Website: walmart
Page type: customer-info-address
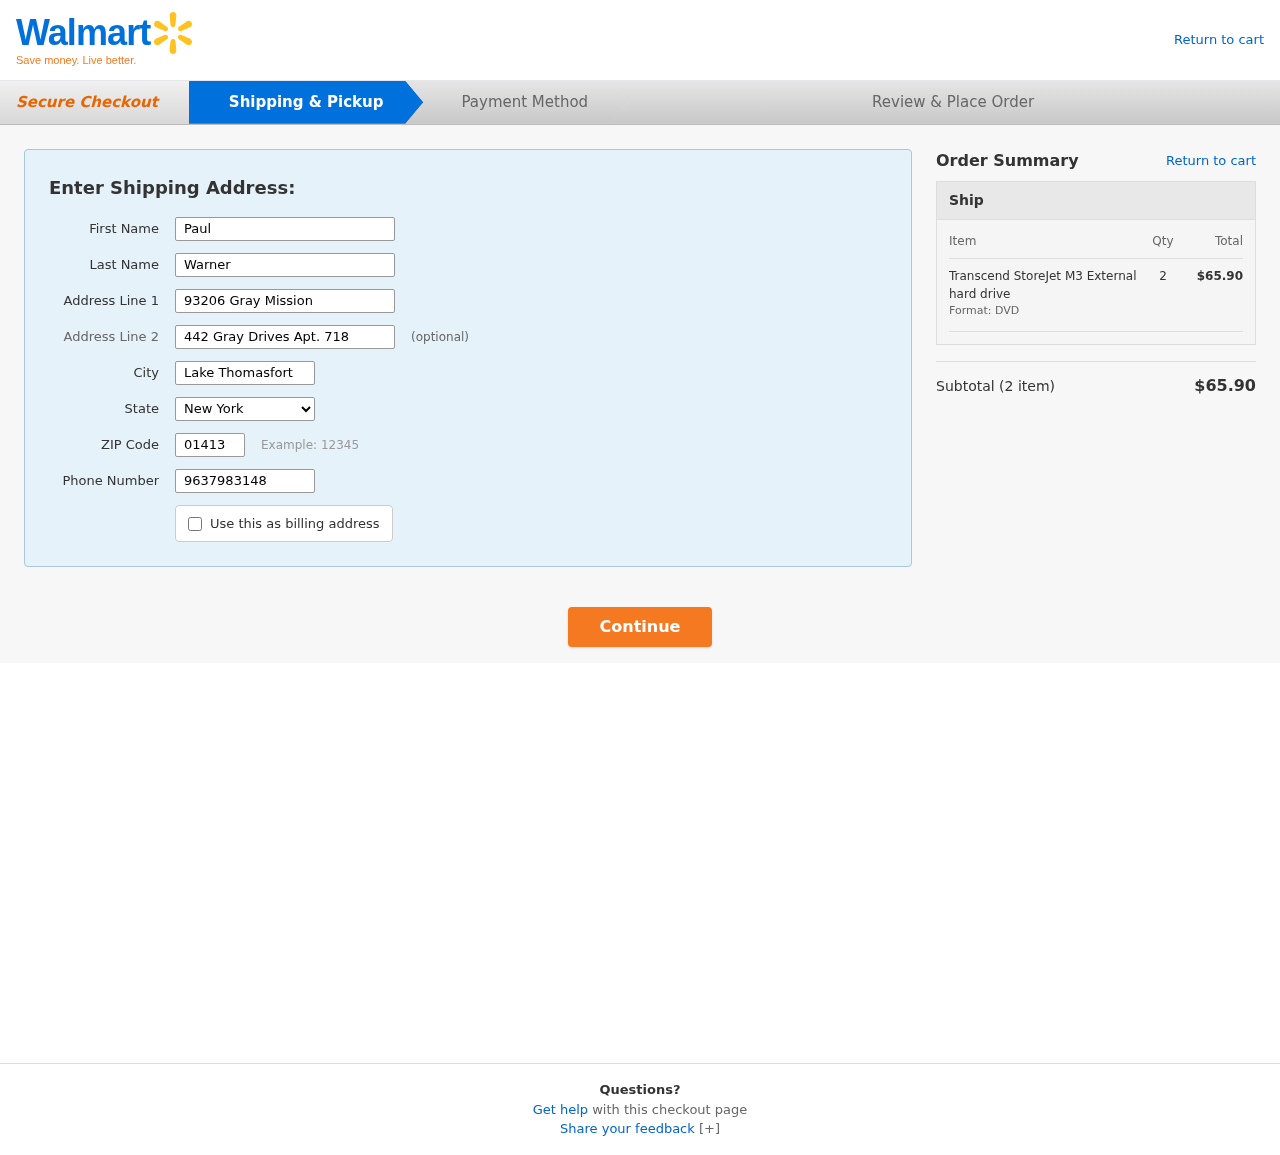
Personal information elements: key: PII_CITY
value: Lake Thomasfort
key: PII_FIRSTNAME
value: Paul
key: PII_LASTNAME
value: Warner
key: PII_PHONE
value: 9637983148
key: PII_POSTCODE
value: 01413
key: PII_STATE
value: New York
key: PII_STREET
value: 93206 Gray Mission
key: PII_STREET2
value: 442 Gray Drives Apt. 718
Product elements: key: PRODUCT1_NAME
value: Transcend StoreJet M3 External hard drive
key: PRODUCT1_QUANTITY
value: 2
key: PRODUCT1_LINE_TOTAL
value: $65.90
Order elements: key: ORDER_NUM_ITEMS
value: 2
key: ORDER_SUBTOTAL
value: $65.90